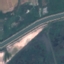
Land use / land cover: River